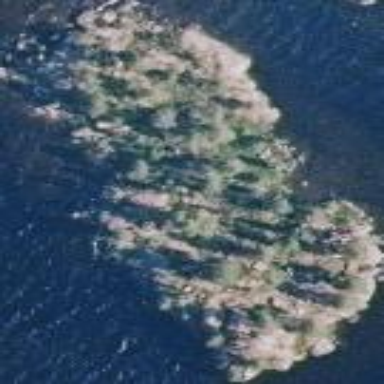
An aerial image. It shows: Islet.